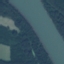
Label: River